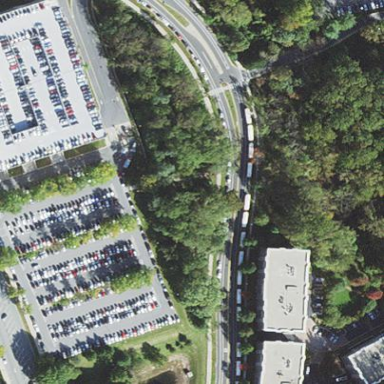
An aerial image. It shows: Paved parking area with park and ride facility.